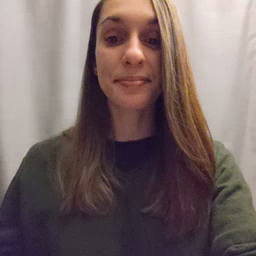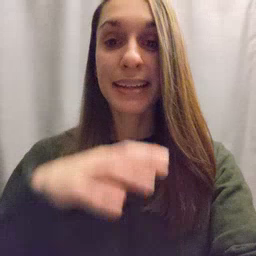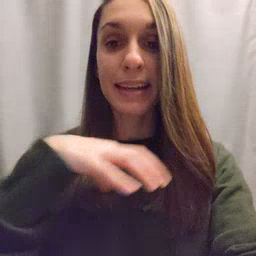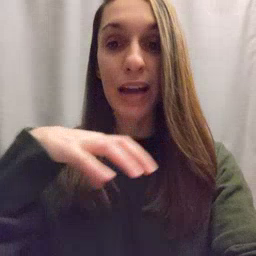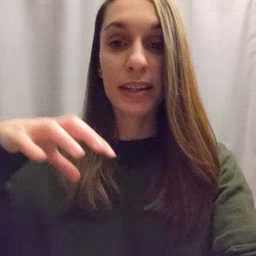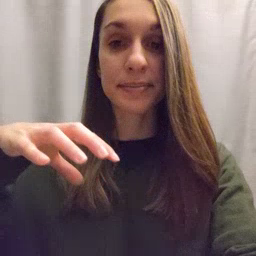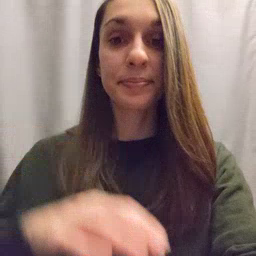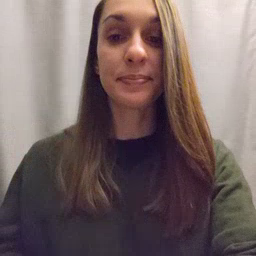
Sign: cloud